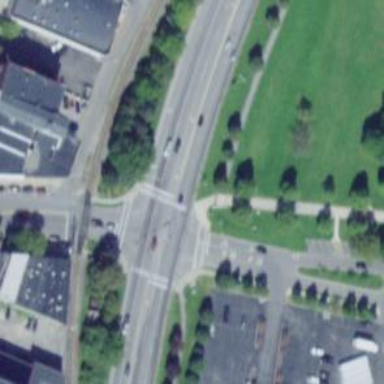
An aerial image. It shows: Path that serves as both road and footway.